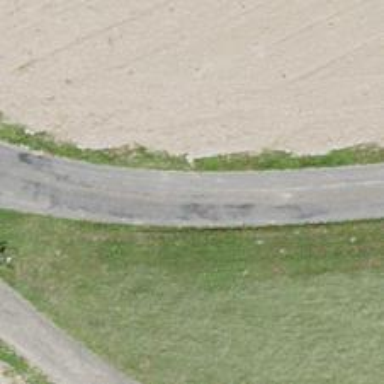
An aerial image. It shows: Unclassified road with asphalt surface.